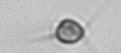
Label: Acanthoica_quattrospina